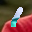
Label: 1